Interaction volume radius: 10 \u00c5
Interaction volume height: 20 \u00c5
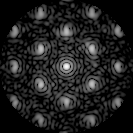
Disorder parameter: 0.3197